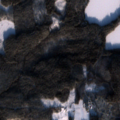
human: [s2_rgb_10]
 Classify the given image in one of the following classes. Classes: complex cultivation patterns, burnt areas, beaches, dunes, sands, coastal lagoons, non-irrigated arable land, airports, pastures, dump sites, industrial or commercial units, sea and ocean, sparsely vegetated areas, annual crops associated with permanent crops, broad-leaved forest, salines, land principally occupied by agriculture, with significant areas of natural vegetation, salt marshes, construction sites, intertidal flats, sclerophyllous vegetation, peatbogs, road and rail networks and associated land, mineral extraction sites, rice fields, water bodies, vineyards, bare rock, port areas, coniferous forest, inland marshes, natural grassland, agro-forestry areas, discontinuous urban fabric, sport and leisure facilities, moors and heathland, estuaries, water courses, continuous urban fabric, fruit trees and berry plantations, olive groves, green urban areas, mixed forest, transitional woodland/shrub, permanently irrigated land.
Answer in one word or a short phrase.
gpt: coniferous forest, water bodies